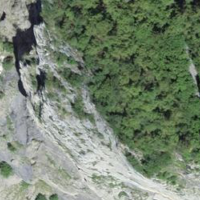
EUNIS habitat code: 44
Species observed at this site:
Cynoglossum officinale